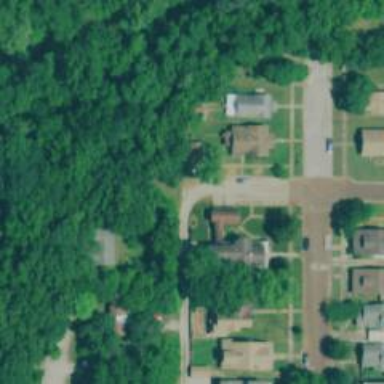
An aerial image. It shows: Alley classified as service road.